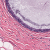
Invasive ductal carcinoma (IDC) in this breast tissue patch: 0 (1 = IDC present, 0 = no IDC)